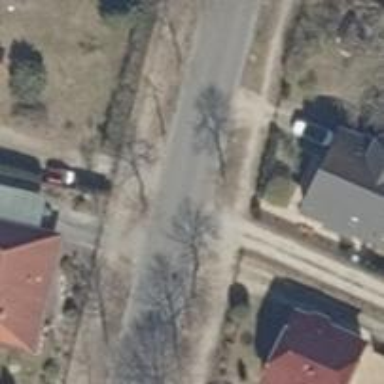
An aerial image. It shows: Dirt driveway serving as service road.